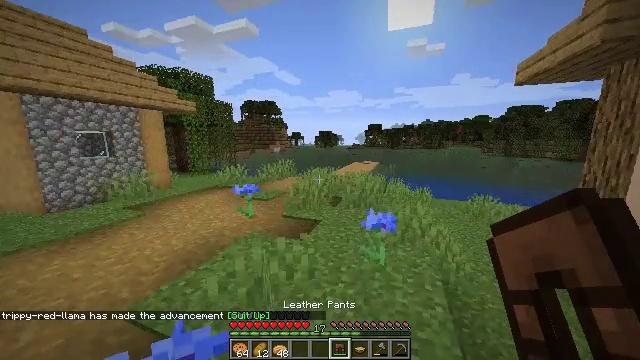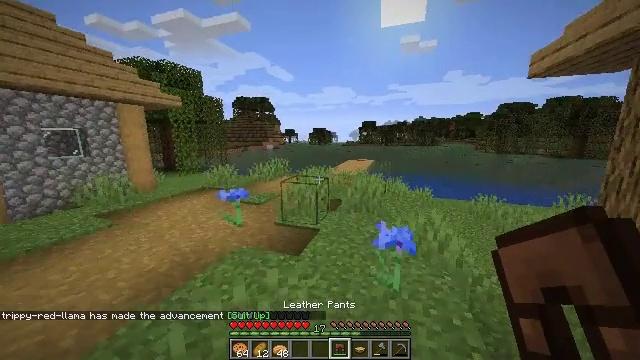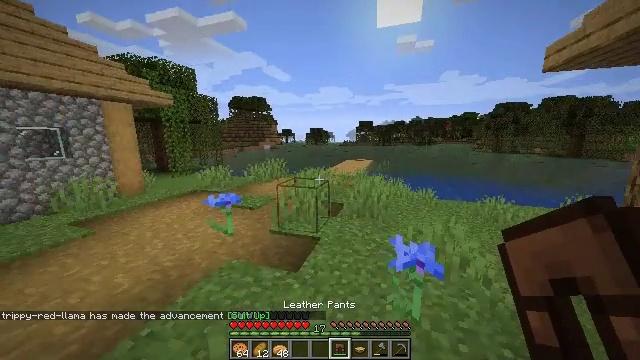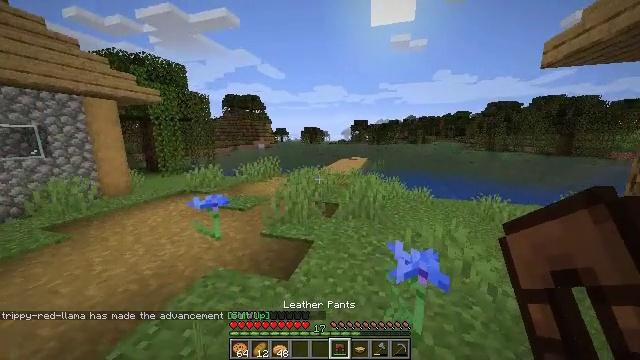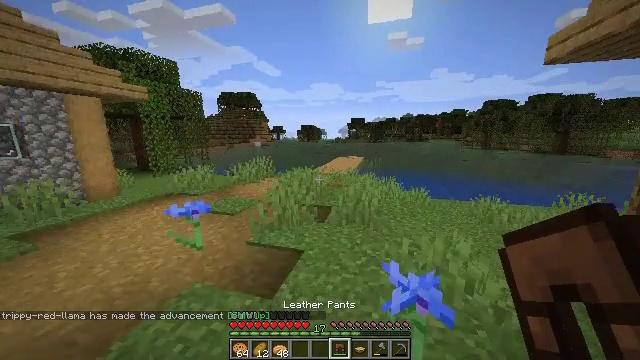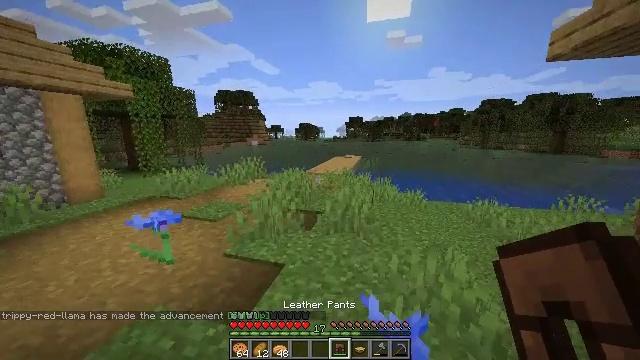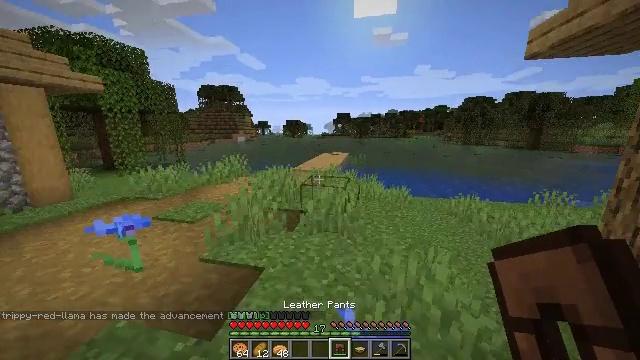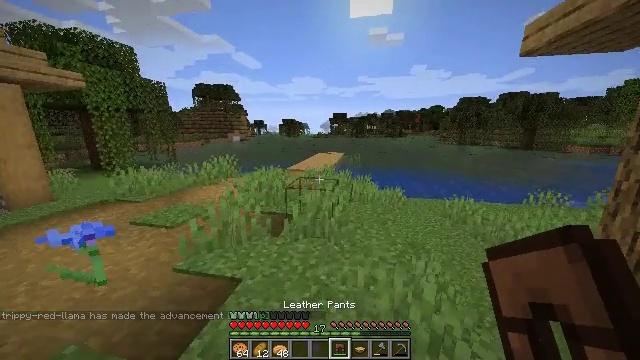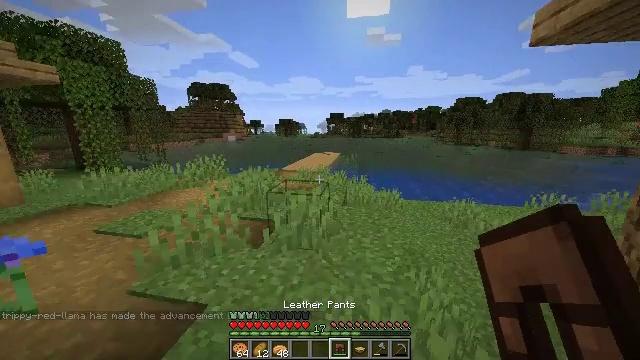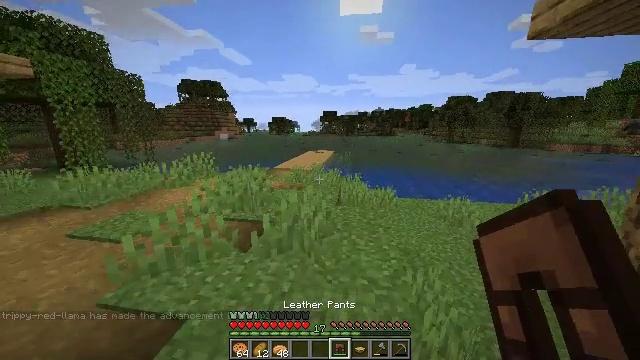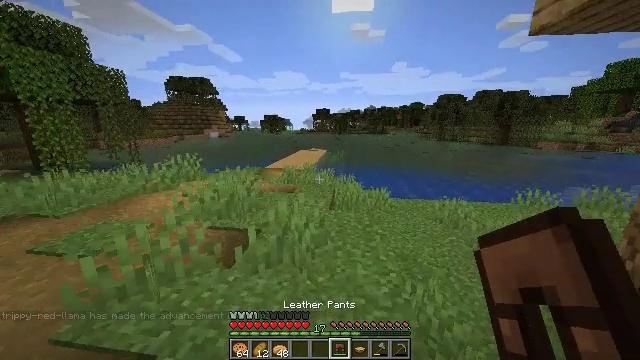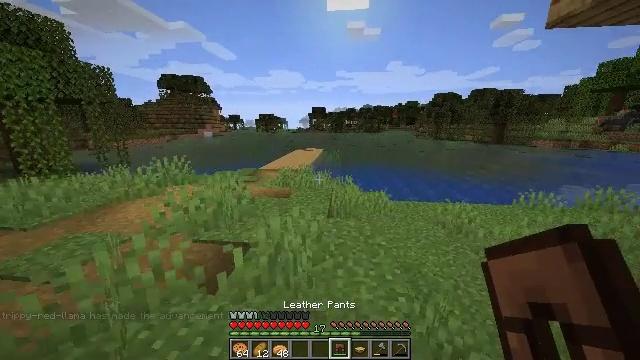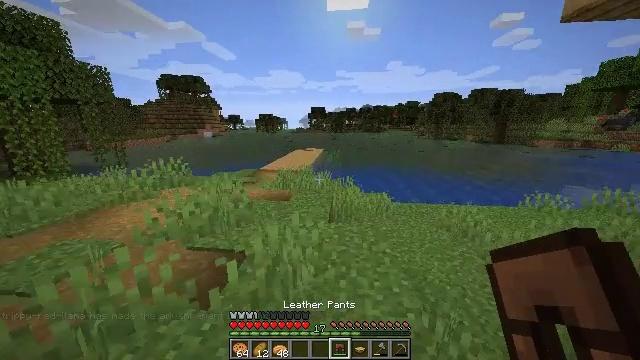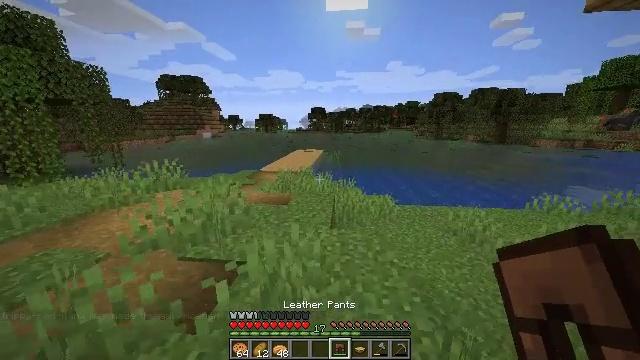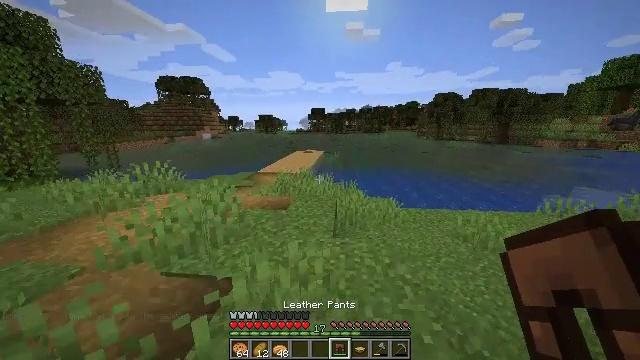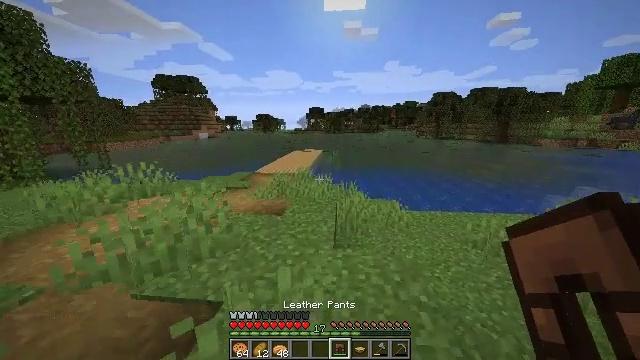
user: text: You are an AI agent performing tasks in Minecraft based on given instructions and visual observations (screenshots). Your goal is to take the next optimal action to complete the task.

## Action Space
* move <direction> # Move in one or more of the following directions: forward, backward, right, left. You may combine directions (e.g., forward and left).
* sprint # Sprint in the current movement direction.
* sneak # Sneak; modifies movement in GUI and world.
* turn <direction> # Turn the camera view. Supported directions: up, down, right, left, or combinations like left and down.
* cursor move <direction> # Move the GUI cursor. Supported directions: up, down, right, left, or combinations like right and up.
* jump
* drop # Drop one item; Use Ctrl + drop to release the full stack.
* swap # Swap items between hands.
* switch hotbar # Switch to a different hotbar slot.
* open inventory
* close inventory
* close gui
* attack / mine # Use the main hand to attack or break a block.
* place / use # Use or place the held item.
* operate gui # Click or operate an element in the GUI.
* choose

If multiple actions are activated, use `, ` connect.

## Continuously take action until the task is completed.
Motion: motion action
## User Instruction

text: Drop leather leggings.
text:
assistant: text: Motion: move forward, sprint, turn right
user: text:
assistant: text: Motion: move forward, sprint
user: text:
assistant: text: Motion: move forward and move right, sprint, turn right
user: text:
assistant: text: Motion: move forward and move right, sprint
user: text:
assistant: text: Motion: move forward and move right, sprint
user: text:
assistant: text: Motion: move forward and move right, sprint, turn right
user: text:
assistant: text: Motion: move forward, sprint
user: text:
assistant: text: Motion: move forward, sprint
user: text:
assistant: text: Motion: move forward, sprint, turn right
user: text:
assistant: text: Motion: move forward, sprint, turn right
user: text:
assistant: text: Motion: move forward, sprint, turn right
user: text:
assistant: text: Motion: move forward, sprint
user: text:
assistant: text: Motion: move forward, sprint
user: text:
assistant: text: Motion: move forward, sprint
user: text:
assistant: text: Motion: move forward, sprint
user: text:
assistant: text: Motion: move forward, sprint, turn right
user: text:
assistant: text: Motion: move forward, sprint, turn right
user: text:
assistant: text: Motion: move forward, sprint, turn right
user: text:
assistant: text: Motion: move forward, sprint
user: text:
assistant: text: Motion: move forward, sprint
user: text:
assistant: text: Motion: move forward, sprint
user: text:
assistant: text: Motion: move forward, sprint
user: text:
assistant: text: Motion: move forward, sprint
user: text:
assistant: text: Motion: move forward, sprint
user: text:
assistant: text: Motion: move forward, sprint
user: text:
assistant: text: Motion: move forward, sprint
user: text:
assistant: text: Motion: move forward, sprint
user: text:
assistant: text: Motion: move forward, sprint, turn right
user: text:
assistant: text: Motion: move forward, sprint, turn right
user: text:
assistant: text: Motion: move forward, sprint